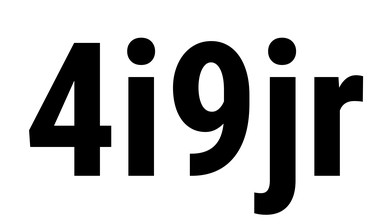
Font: Roboto_Condensed_Bold